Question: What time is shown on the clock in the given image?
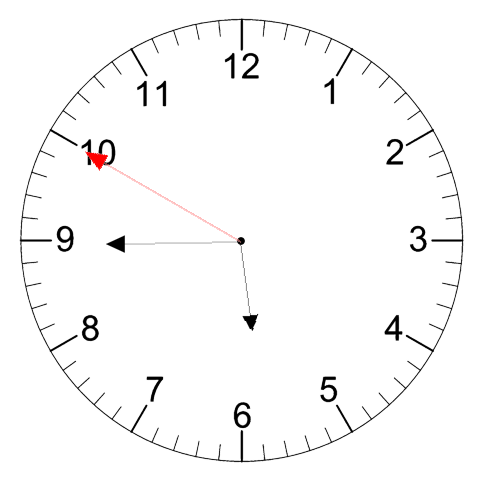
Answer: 05:44:50